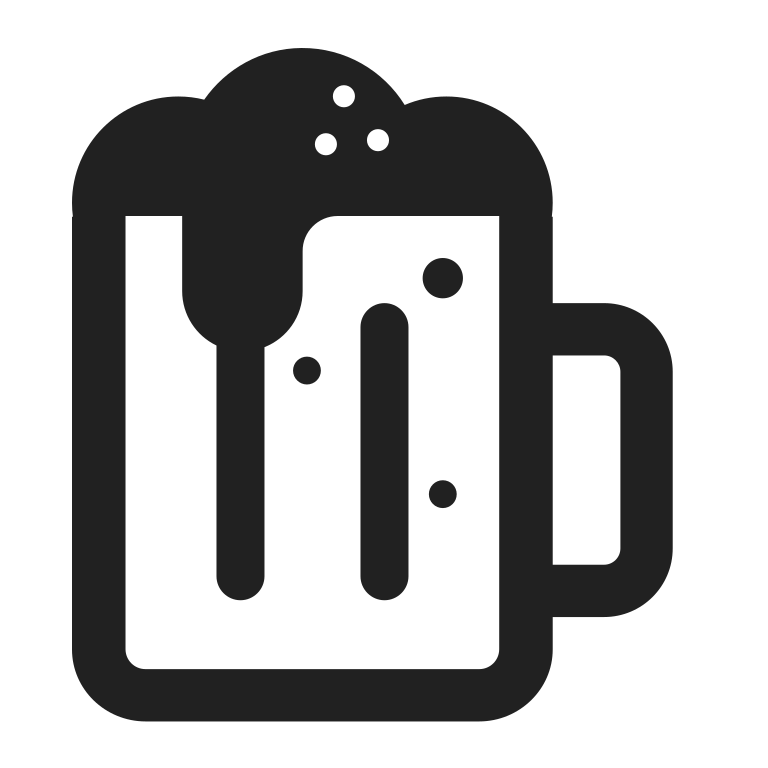
beer mug high contrast